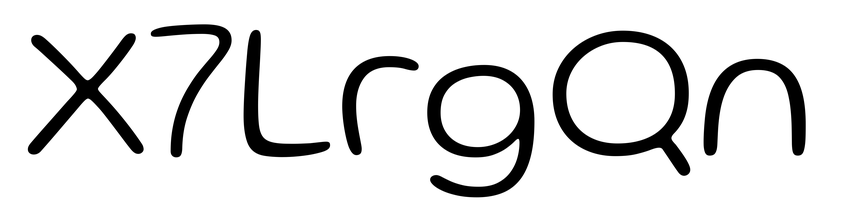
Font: Gluten_ExtraLight